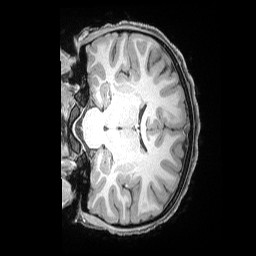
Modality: T1w
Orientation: coronal
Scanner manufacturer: siemens
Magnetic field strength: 3 T
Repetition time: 2.53 s
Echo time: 0.00169 s